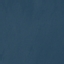
Label: SeaLake